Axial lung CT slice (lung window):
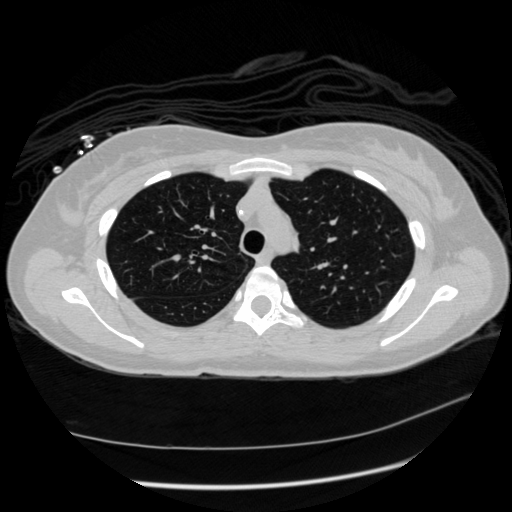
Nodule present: no